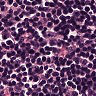
Metastatic tissue present: no